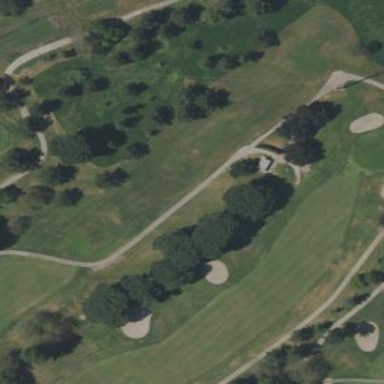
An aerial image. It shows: Grassy area designated as golf fairway.